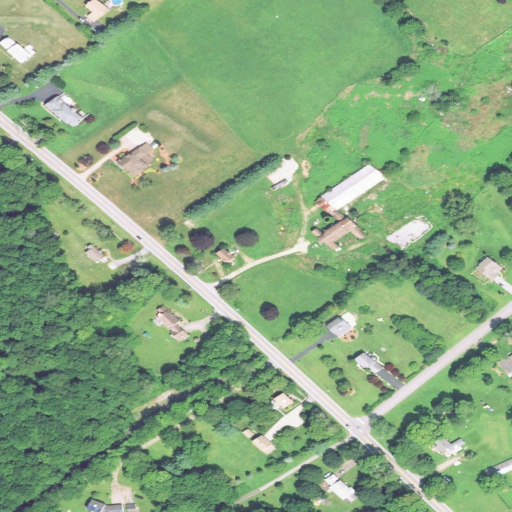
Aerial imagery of mountain in Connecticut named Chestnut Hill containing pasture, cultivated crops, deciduous forest, low intensity development, open development, mixed forest, and medium intensity development